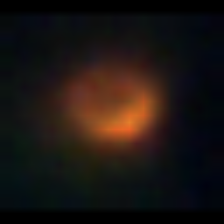
Taxon: NanoPlankton
Group: Other